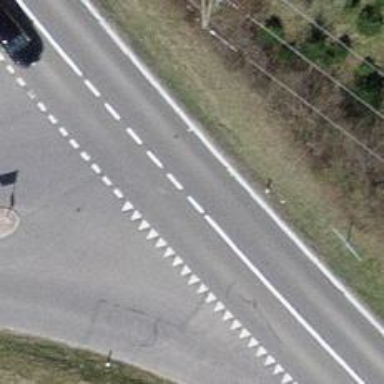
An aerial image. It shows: Secondary road with asphalt surface.